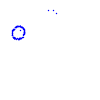
Particle: pion